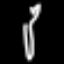
Label: fork